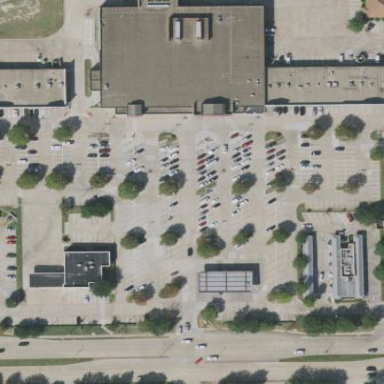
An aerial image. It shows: Retail area.